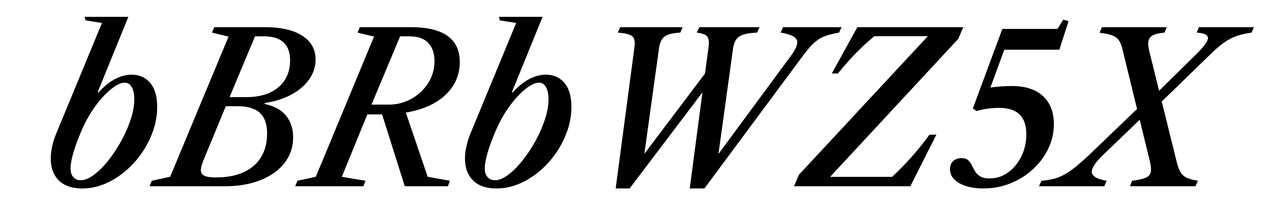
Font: LibreCaslonText-Italic_Medium_Italic